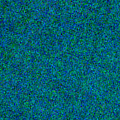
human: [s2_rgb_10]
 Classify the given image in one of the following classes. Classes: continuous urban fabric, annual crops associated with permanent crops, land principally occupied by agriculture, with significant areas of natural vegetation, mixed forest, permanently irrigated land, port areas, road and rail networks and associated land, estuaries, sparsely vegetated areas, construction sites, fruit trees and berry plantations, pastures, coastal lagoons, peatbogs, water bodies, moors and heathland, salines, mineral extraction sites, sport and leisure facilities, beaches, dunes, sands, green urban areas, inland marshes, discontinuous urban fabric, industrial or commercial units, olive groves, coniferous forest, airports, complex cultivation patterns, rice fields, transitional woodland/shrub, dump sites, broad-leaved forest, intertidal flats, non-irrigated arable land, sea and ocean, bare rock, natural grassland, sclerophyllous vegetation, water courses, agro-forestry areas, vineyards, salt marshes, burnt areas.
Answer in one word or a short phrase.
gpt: sea and ocean